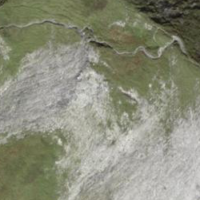
EUNIS habitat code: 23
Species observed at this site:
Hedysarum hedysaroides